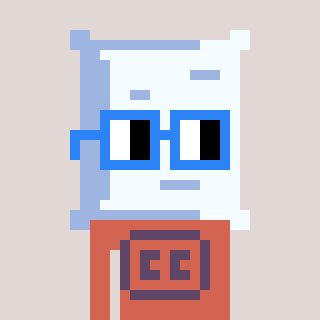
a pixel art character with square blue glasses, a pillow-shaped head and a peachy-colored body on a warm background